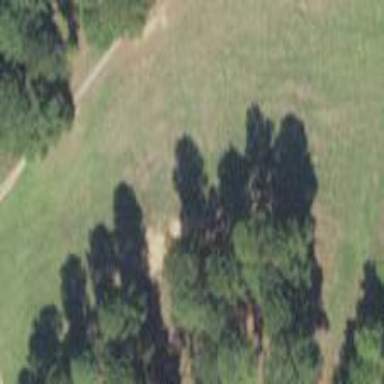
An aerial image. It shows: Grassy fairway on golf course.